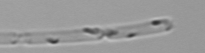
Label: Cerataulina_pelagica